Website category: jobs
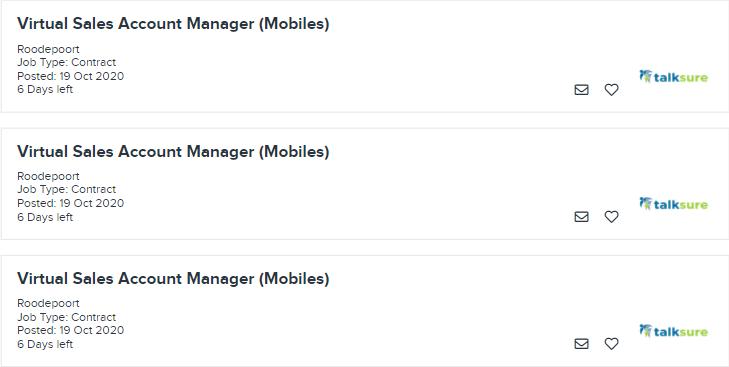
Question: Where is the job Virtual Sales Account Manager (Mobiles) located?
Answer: Roodepoort

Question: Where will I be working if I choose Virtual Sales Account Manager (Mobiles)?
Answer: Roodepoort

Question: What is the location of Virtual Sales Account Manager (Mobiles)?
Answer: Roodepoort

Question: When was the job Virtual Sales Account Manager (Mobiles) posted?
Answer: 19 Oct 2020

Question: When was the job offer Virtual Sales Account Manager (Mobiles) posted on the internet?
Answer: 19 Oct 2020

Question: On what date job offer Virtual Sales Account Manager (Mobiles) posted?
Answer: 19 Oct 2020

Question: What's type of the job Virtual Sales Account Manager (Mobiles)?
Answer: Job Type: Contract

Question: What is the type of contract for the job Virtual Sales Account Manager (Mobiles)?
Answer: Job Type: Contract

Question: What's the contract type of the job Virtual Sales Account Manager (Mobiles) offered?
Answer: Job Type: Contract

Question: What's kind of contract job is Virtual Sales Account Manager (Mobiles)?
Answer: Job Type: Contract

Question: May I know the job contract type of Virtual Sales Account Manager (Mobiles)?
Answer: Job Type: Contract

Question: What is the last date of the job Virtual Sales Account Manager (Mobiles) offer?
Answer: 6 Days left

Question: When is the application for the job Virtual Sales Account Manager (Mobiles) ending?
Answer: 6 Days left

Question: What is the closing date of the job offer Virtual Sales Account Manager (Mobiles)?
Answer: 6 Days left

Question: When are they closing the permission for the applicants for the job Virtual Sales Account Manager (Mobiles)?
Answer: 6 Days left

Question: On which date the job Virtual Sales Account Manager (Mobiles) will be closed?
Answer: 6 Days left

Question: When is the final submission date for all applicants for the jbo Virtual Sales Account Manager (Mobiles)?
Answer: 6 Days left